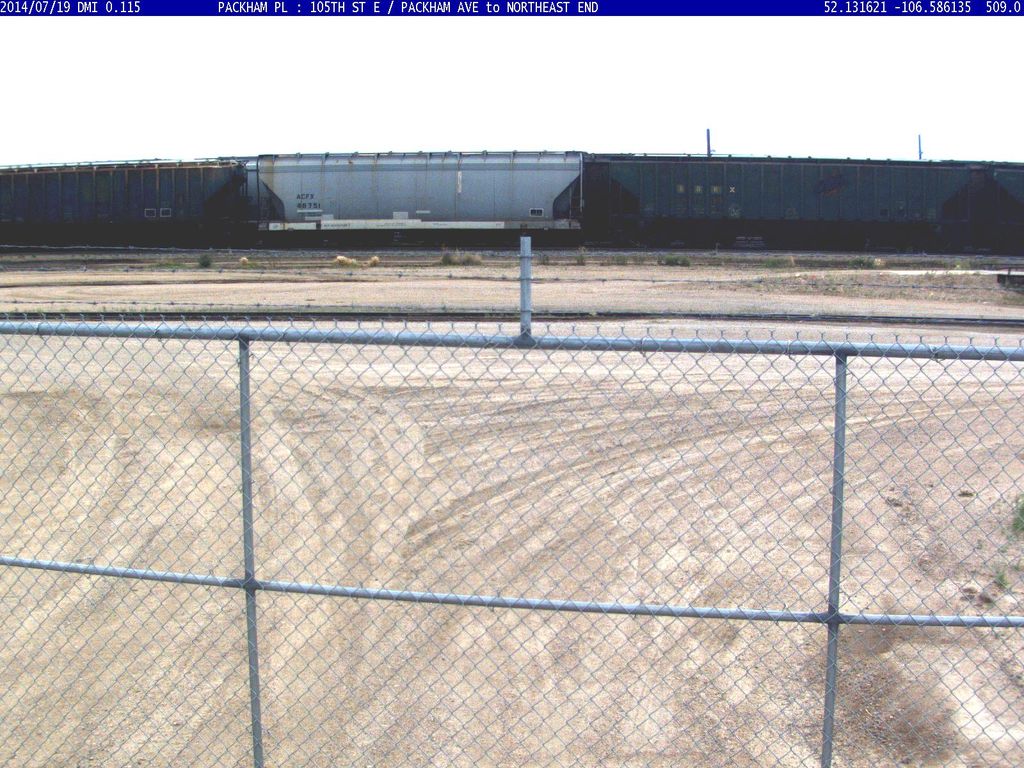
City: saskatoon